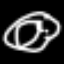
Label: donut